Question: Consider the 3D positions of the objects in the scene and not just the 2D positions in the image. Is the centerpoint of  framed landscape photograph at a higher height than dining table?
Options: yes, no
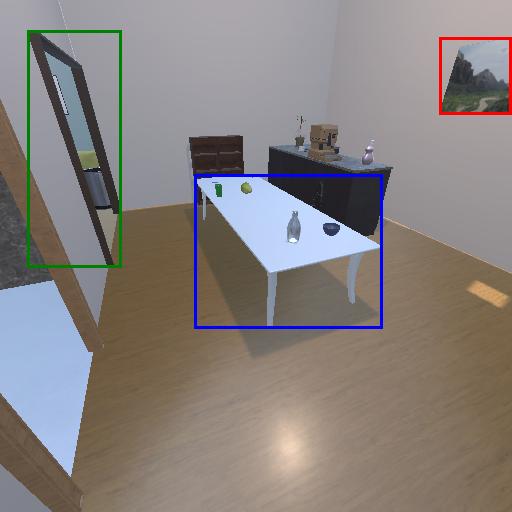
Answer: yes